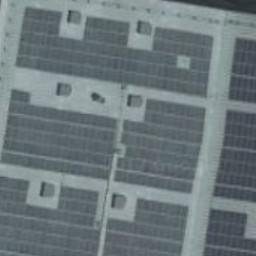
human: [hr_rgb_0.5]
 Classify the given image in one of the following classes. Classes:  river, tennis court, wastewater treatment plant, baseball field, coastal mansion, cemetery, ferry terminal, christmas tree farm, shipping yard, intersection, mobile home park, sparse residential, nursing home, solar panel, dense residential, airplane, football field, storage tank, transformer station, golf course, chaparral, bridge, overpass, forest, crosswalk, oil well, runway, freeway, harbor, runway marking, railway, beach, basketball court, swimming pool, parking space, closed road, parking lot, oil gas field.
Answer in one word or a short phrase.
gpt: solar panel